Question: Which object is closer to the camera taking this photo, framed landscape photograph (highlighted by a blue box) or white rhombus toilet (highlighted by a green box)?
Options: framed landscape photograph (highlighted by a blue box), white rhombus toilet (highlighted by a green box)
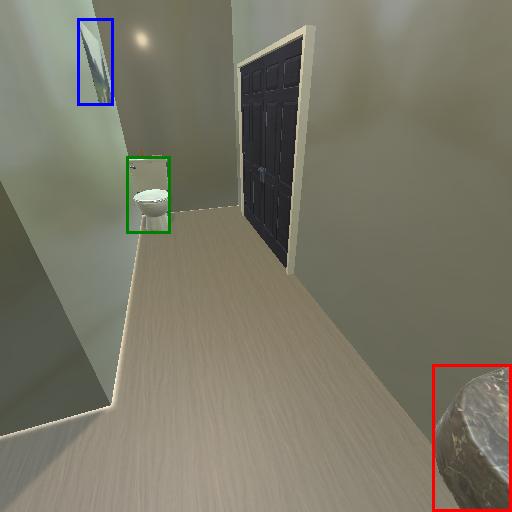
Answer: framed landscape photograph (highlighted by a blue box)